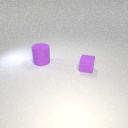
small purple rubber cube in front of large purple rubber cylinder